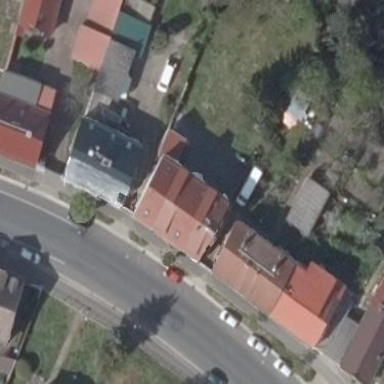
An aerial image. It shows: Simple house.